Question: i am placing a toolbar at the top of my view with edit button.
For edit button i am giving action like edit the table as shown below.
'''
- (IBAction)editModeForTable {
[tableview setEditing:YES animated:YES];
NSLog(@"edit button clicked ");
}
'''
Now what i need is when i click on edit button i need to change this edit button to done button.

this is myscreen.
when ever i click on edit i need to set edit mode for table and change edit button to done.
similarly when ever i click on done button i need to change that done to edit button and edit mode should be false.
'''
- (IBAction)editModeForTable {
if (buttonClickid == 1) {
[allLIsts setEditing:YES animated:YES];
mybutton.style = UIBarButtonSystemItemDone;
mybutton.title = @"Done";
buttonClickid = 2;
NSLog(@"mmm");
}
if (buttonClickid == 2) {
[allLIsts setEditing:NO animated:YES];
mybutton.style = UIBarButtonSystemItemEdit;
mybutton.title = @"Edit";
buttonClickid = 1;
NSLog(@"ppp");
}
NSLog(@"edit button clicked ");
}
'''
this is button action where buttonclickid is int.
it executes both conditions why?
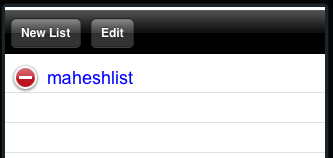
Answer: '''
[btn setStyle:UIBarButtonItemStyleDone];
[btn setTitle:@"Done"];
'''
Similiar to revert back.
btn is an IBOutlet connected to the button in Interface Builder, or your created UIBarButtonItem.
Your if logic is broken.
'''
- (IBAction)editModeForTable {
if (![allLIsts isEditing]) {
[allLIsts setEditing:YES animated:YES];
mybutton.style = UIBarButtonSystemItemDone;
mybutton.title = @"Done";
NSLog(@"mmm");
}
else {
[allLIsts setEditing:NO animated:YES];
mybutton.style = UIBarButtonSystemItemEdit;
mybutton.title = @"Edit";
NSLog(@"ppp");
}
NSLog(@"edit button clicked ");
}
'''